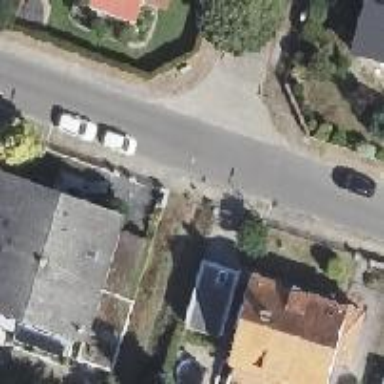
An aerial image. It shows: Residential road.